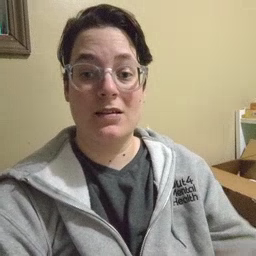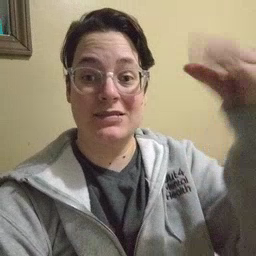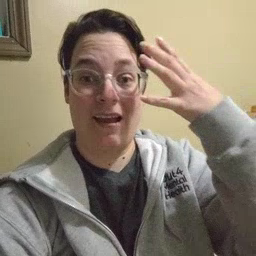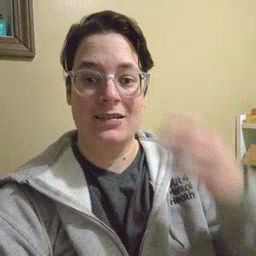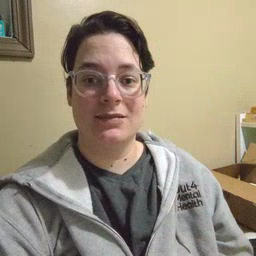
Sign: sun